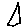
Label: triangle